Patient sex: F
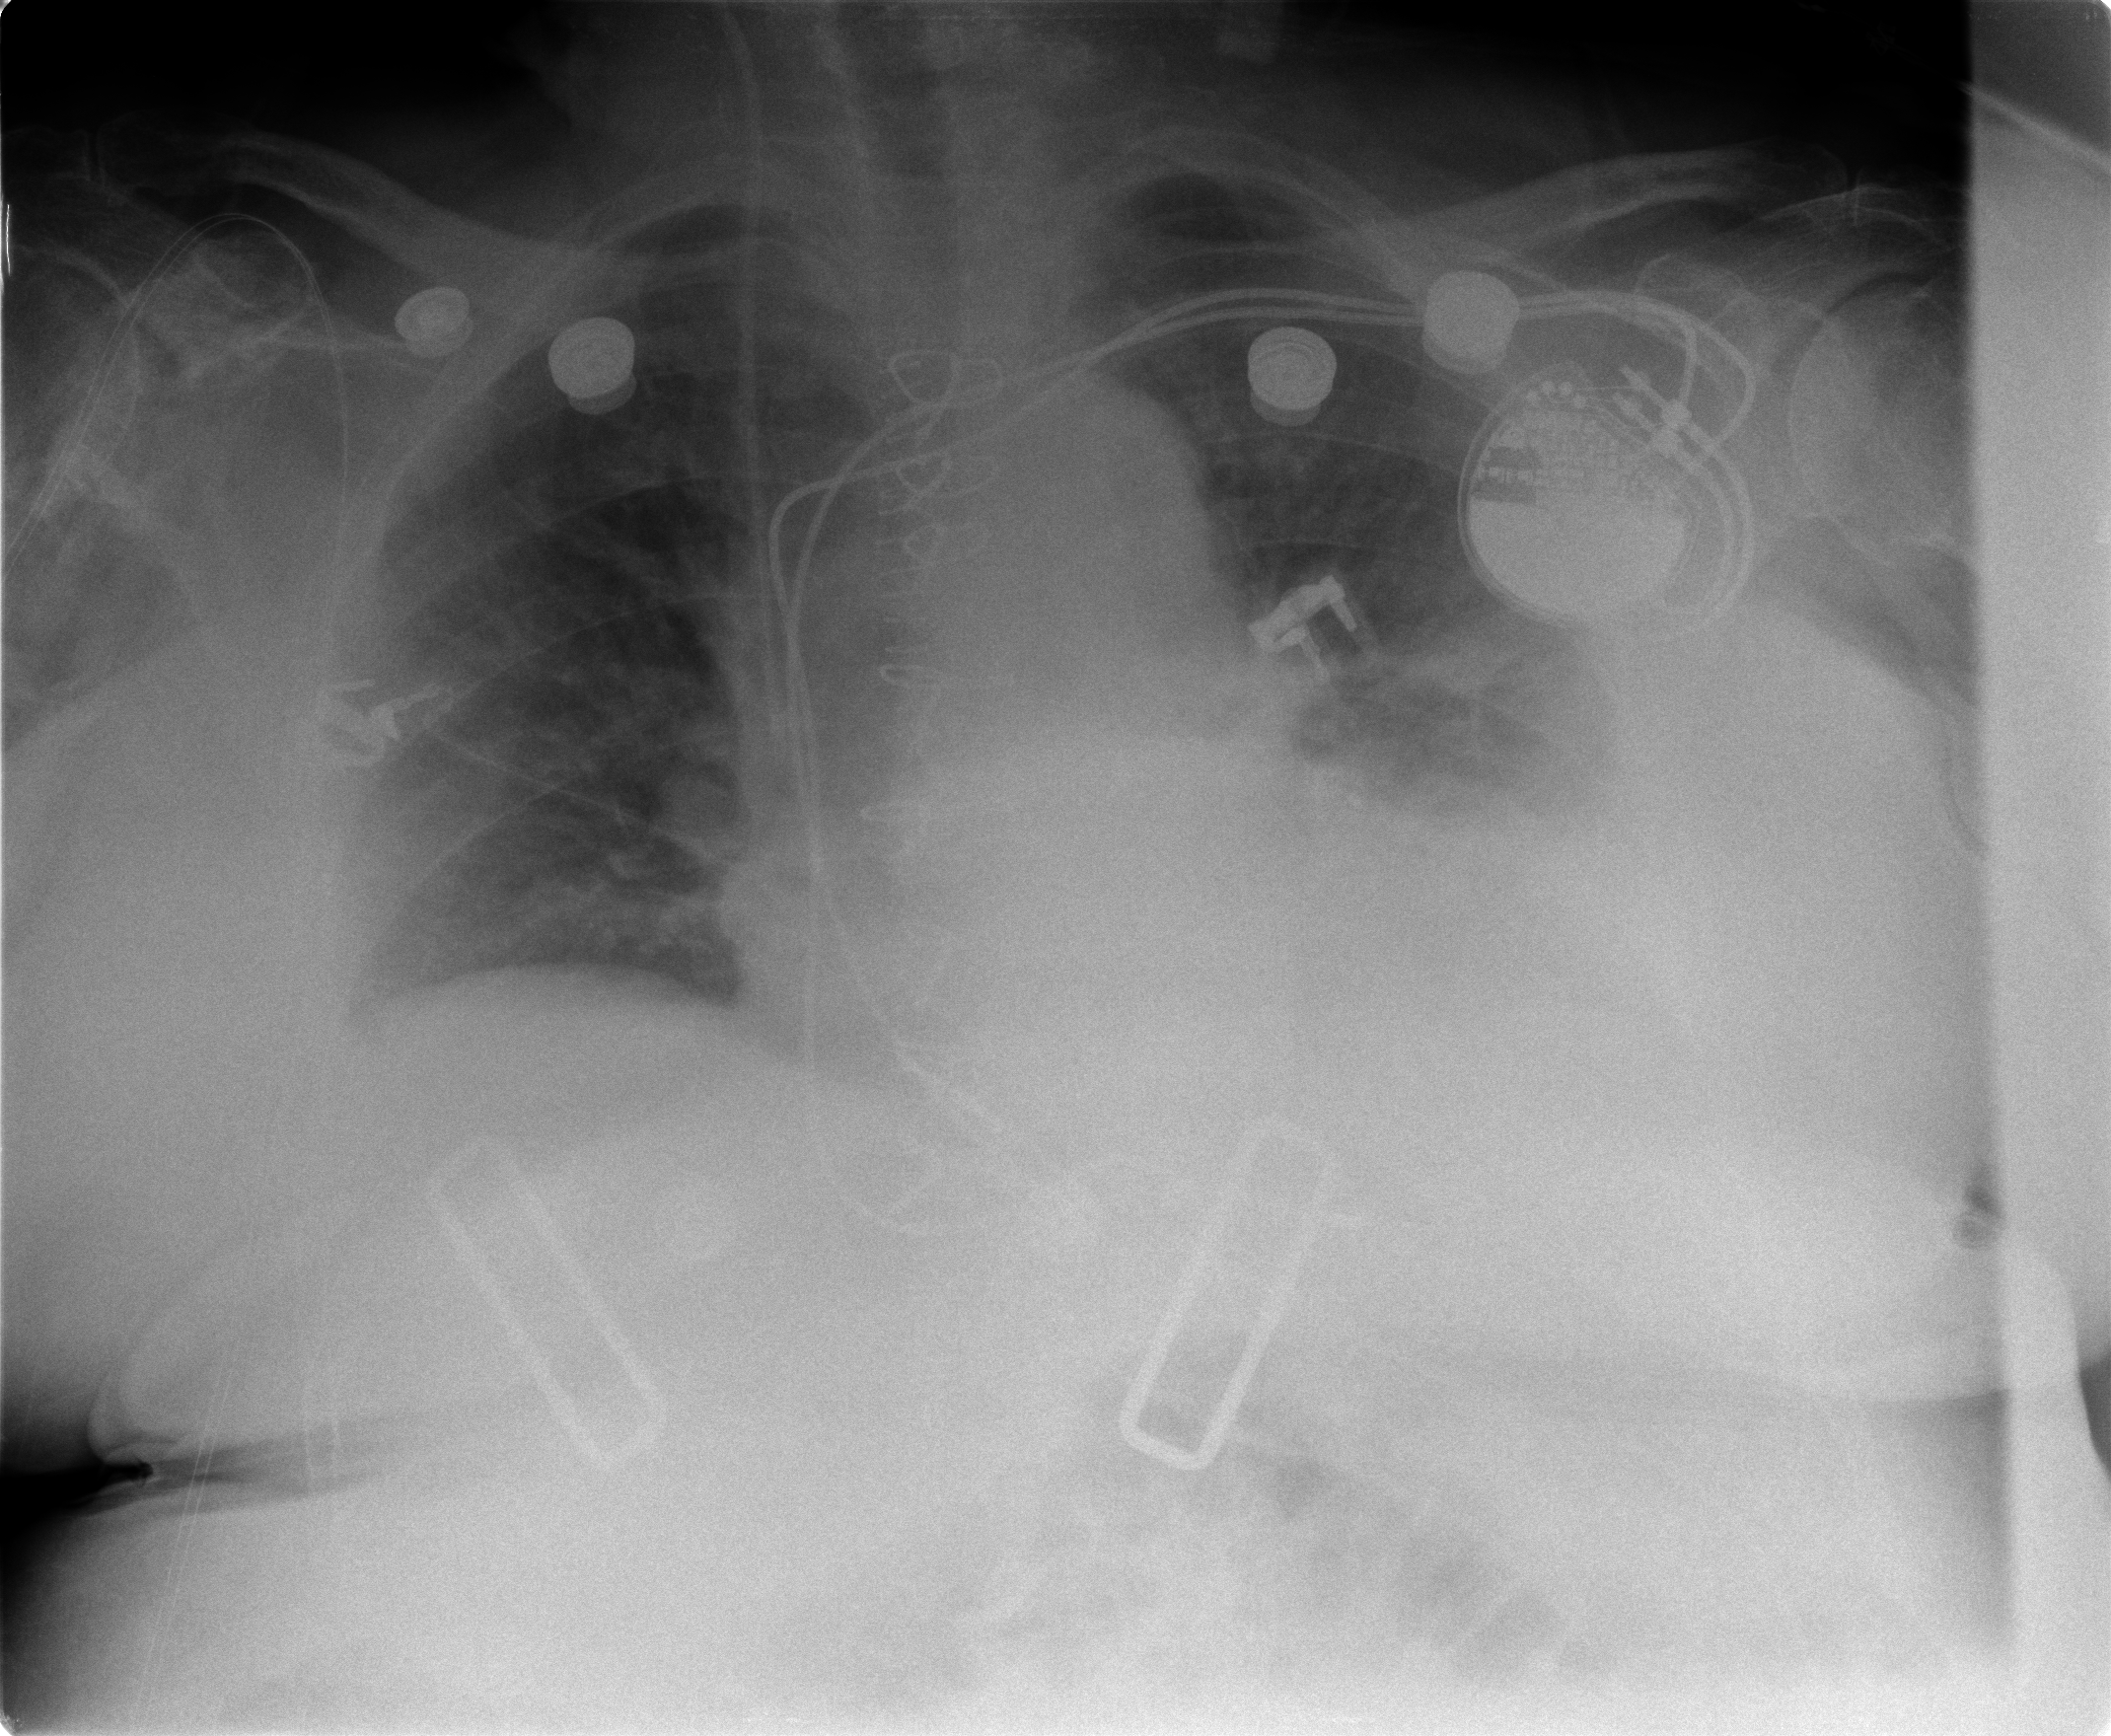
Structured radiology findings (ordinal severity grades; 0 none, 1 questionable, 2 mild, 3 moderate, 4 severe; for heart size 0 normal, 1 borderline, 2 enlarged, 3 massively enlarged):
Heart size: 2
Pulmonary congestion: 2
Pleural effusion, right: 0
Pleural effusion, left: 2
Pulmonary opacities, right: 0
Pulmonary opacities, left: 0
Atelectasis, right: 2
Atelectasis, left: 2